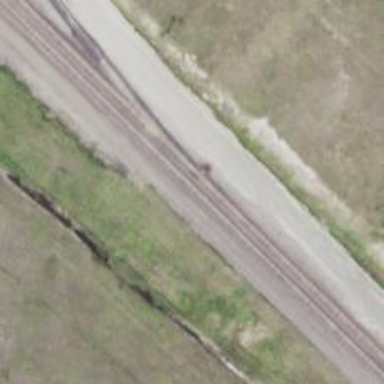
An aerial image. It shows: Railway siding for service.